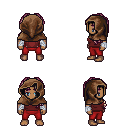
a pixel art fantasy rpg character, male body template, human, dark skin, maroon pirate shirt, red pants, white blonde princess hairstyle, cloth hood, white cloth bandages, four views (front, back, left, right), 2x2 character sprite sheet, small pixel art, hard edges, no anti-aliasing